Interaction volume radius: 5 \u00c5
Interaction volume height: 25 \u00c5
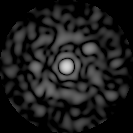
Disorder parameter: 0.8579